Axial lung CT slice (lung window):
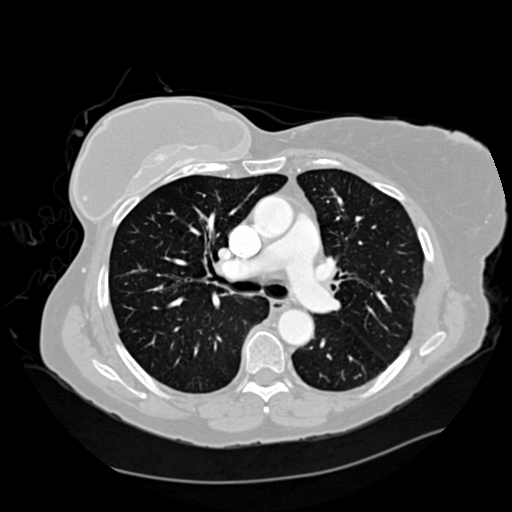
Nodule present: no